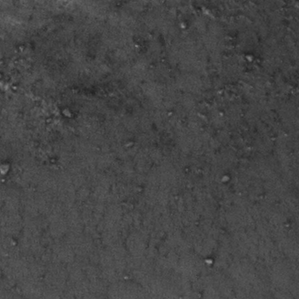
Label: frost